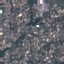
Land use / land cover class: Residential